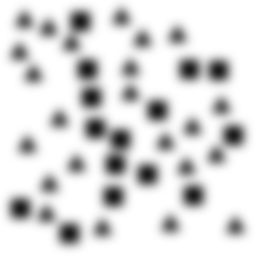
Squares: 15
Triangles: 23
Stars: 0
Total shapes: 38